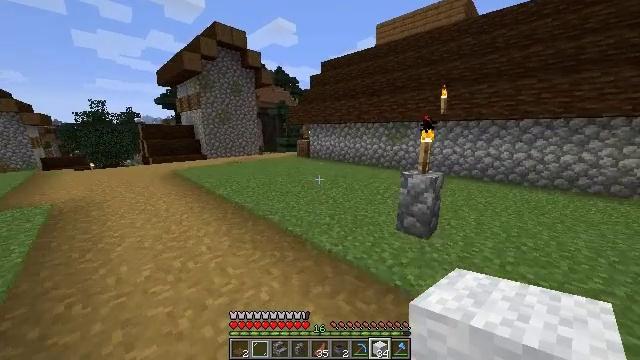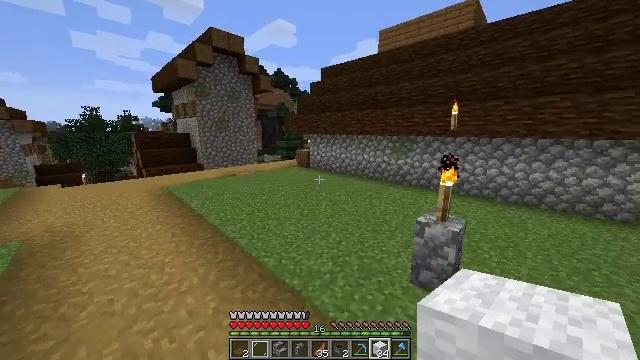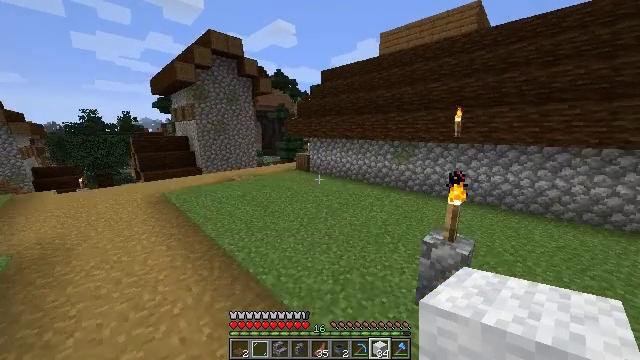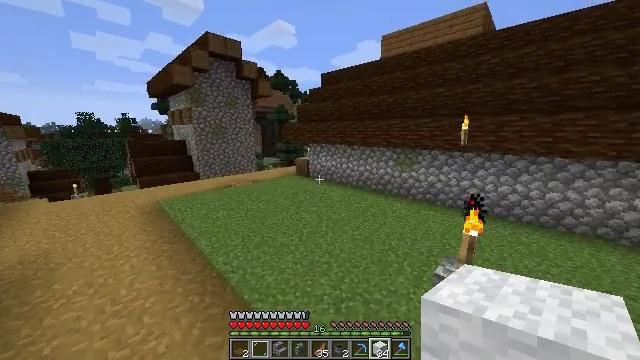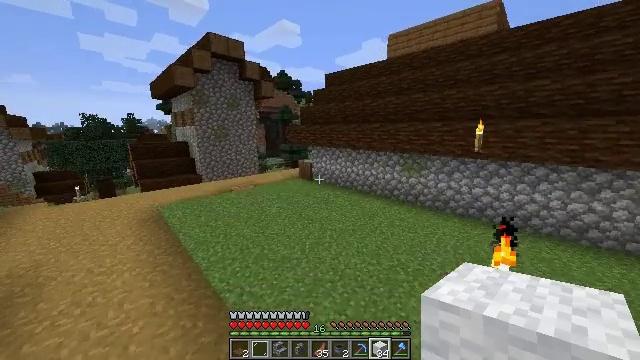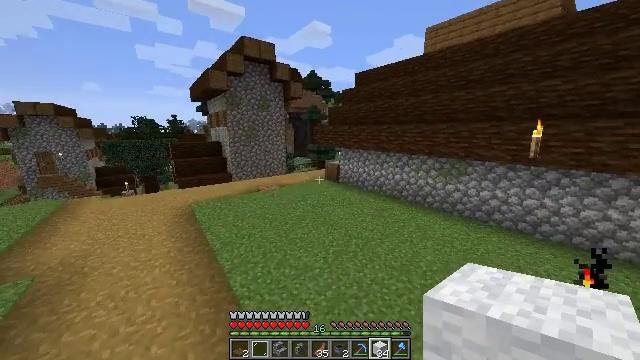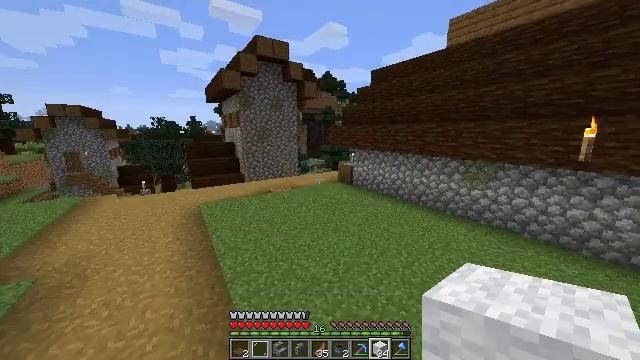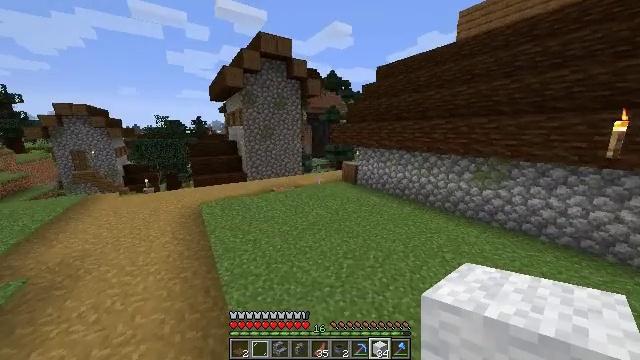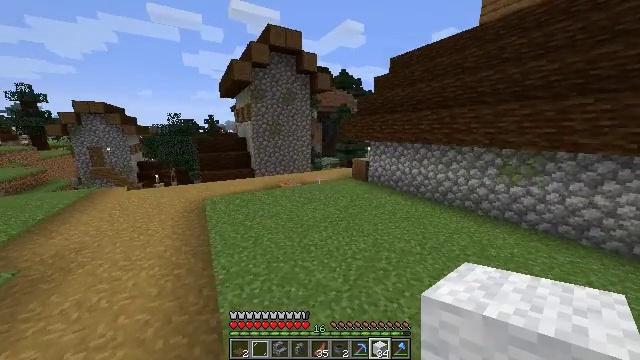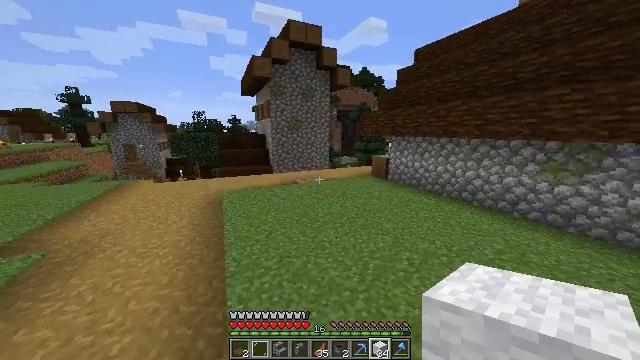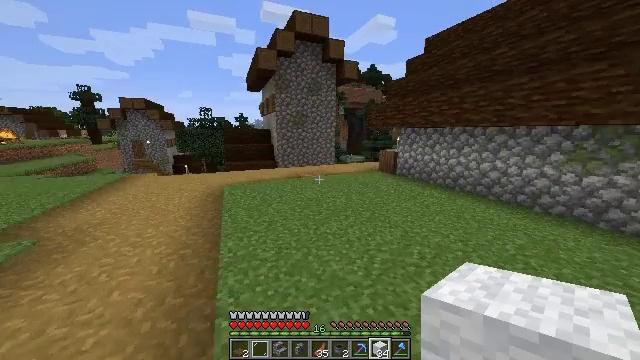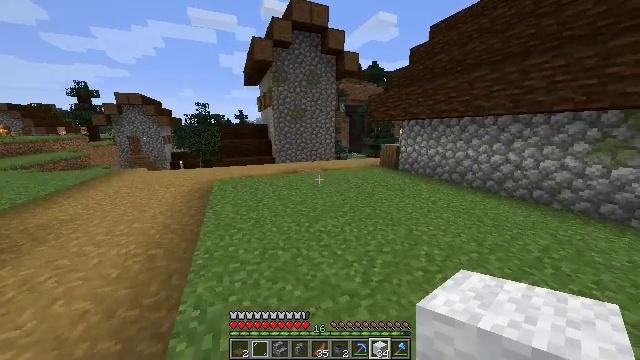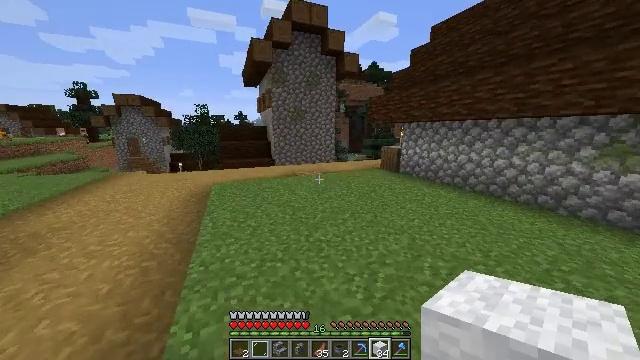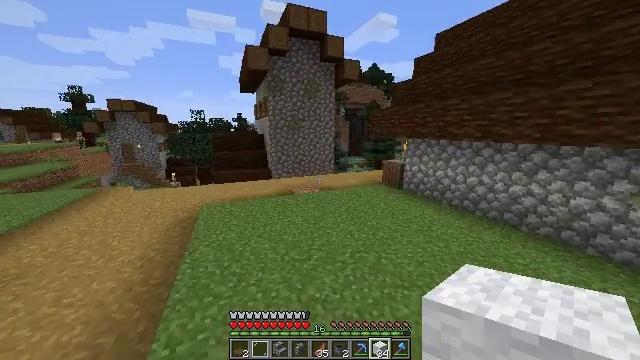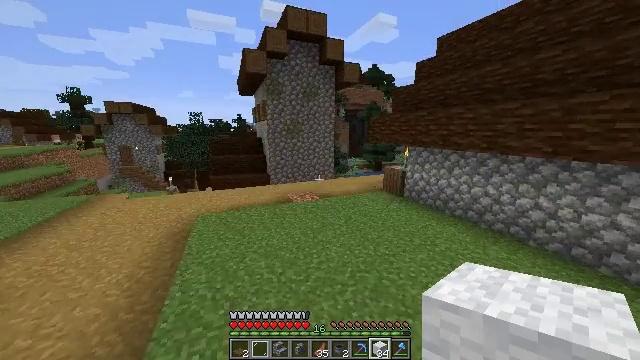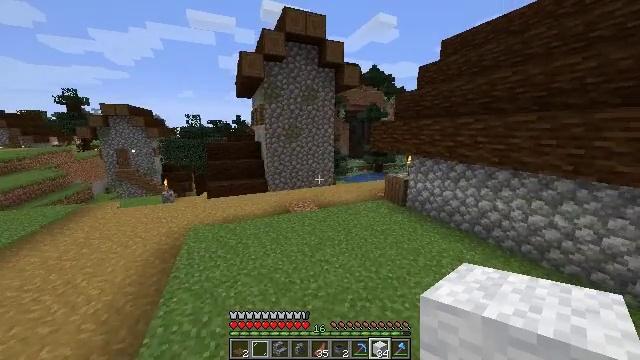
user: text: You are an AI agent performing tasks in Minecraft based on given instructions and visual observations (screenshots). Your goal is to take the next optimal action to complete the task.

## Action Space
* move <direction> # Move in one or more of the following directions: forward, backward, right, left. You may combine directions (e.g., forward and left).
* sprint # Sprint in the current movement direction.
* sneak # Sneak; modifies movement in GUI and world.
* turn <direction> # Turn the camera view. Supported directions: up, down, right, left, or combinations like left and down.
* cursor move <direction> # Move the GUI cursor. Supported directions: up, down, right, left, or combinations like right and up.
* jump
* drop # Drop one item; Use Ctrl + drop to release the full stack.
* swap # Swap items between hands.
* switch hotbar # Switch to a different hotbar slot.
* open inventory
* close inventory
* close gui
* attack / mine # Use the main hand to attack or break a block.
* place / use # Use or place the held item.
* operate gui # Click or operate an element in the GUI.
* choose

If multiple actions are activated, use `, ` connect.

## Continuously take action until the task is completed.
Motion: motion action
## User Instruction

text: Craft a minecart.
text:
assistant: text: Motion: move forward, jump
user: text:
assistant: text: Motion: move forward, jump
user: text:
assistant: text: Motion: move forward, jump
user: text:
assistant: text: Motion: move forward, turn left, jump
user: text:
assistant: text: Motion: move forward, turn left, jump
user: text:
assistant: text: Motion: move forward, sprint, turn left, jump
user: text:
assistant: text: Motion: move forward, sprint, turn left, jump
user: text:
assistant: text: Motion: move forward, sprint, turn left, jump
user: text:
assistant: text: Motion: move forward, sprint, turn left, jump
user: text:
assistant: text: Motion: move forward, turn left, jump
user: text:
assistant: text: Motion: move forward, jump
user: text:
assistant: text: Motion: move forward, jump
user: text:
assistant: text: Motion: move forward, jump
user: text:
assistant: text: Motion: move forward, jump
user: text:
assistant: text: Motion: move forward, sprint, jump
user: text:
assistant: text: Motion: move forward, sprint, jump
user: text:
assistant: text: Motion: move forward, sprint, jump
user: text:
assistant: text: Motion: move forward, jump
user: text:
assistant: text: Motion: move forward, jump
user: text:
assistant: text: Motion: move forward, jump
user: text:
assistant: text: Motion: move forward, jump
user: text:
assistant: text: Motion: move forward, sprint, jump
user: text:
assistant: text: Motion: move forward, sprint, jump
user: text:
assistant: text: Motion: move forward, sprint, jump
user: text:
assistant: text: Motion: move forward, sprint, jump
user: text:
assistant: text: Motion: move forward, jump
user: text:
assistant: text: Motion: move forward, jump
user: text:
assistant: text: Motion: move forward, jump
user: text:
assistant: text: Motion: move forward, jump
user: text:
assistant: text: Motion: move forward, turn right and down, jump